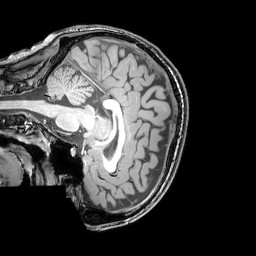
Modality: T1w
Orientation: sagittal
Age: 24
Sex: male
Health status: healthy
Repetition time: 0.081 s
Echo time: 0.037 s